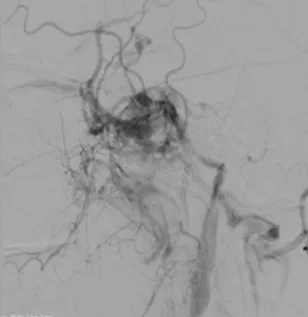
External carotid artery. And internal carotid artery.
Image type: radiology (x_ray)